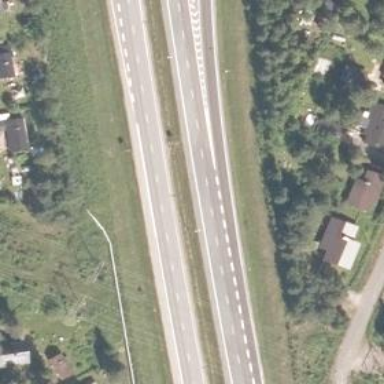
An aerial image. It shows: Motorway junction.